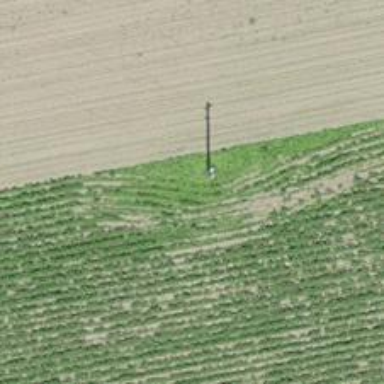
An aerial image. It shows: Power pole.